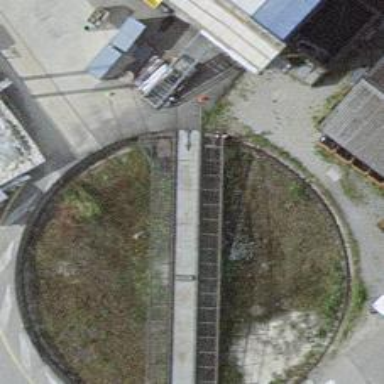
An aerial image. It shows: Wall surrounding yard with railway turntable.